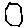
Label: hexagon